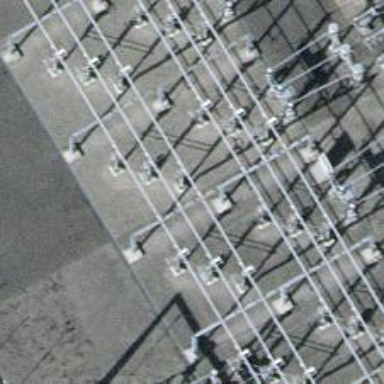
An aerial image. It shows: Power line is depicted.